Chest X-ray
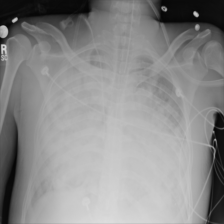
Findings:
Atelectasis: negative
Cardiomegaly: negative
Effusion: negative
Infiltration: negative
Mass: negative
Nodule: negative
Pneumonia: negative
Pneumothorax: negative
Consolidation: negative
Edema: negative
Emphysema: negative
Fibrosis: negative
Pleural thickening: negative
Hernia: negative